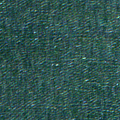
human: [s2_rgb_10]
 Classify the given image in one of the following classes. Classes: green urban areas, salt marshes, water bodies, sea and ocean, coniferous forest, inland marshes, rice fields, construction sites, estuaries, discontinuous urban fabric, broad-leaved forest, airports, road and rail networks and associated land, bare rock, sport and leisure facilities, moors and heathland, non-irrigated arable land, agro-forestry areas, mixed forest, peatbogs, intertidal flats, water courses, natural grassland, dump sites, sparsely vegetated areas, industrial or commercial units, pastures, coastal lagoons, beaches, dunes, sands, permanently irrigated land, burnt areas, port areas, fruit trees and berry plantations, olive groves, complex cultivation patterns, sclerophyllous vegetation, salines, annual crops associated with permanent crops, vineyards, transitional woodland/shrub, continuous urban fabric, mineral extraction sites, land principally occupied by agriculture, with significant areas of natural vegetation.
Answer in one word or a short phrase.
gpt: sea and ocean